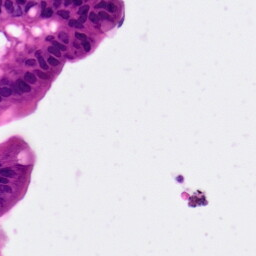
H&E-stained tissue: Pancreatic